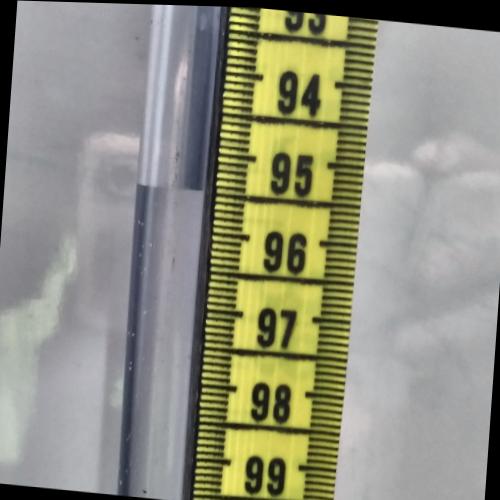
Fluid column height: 95.5 cm